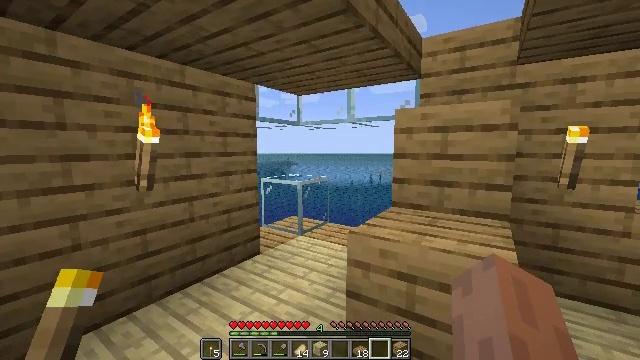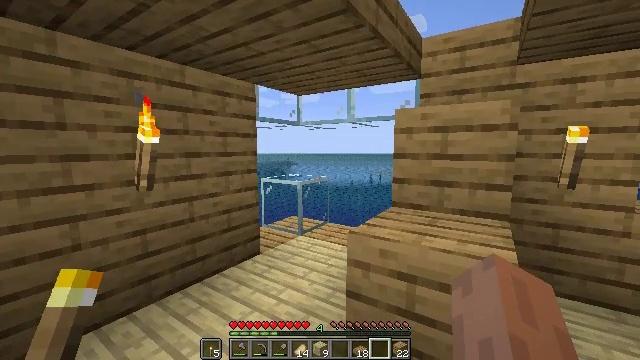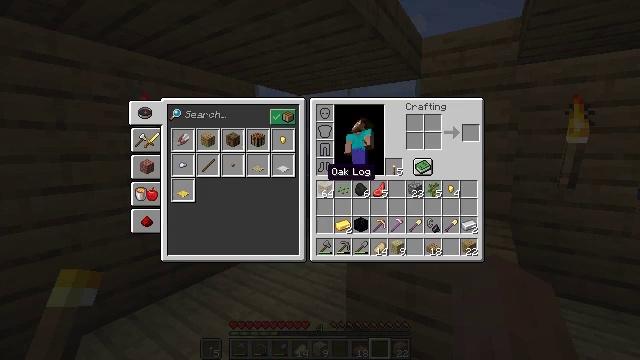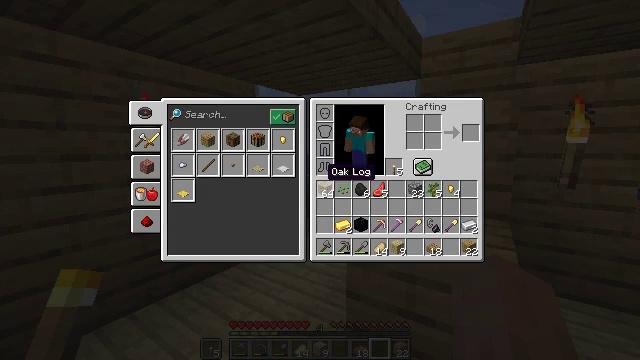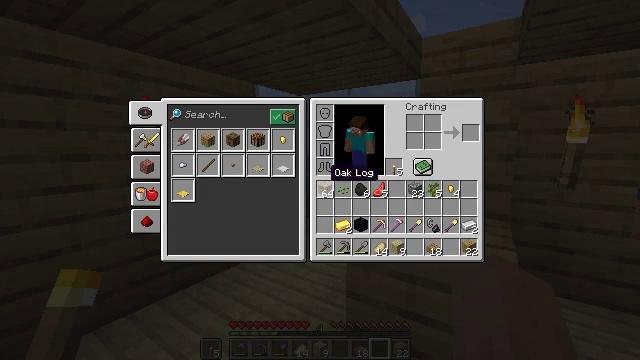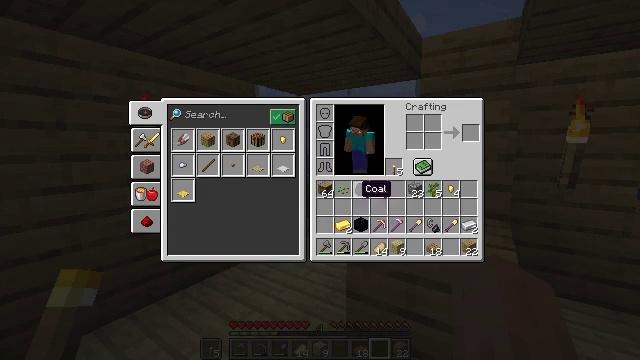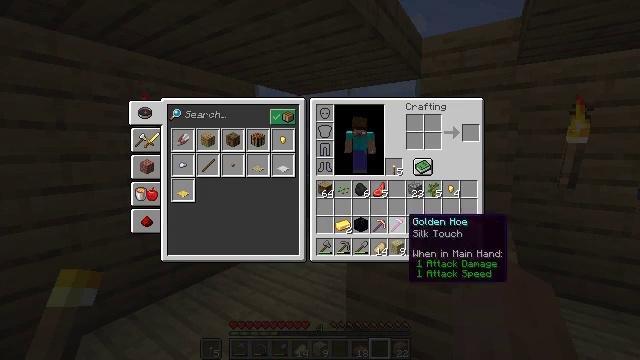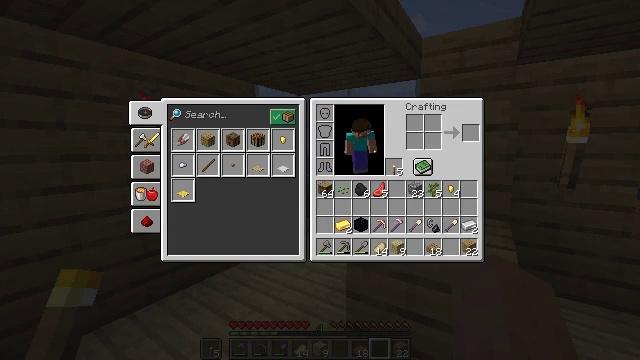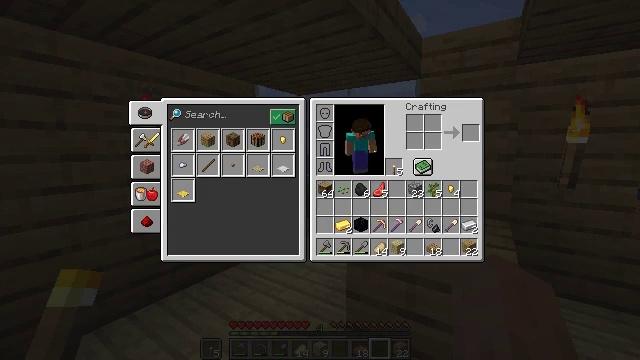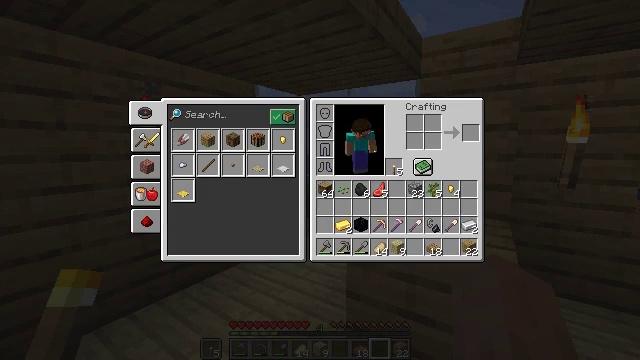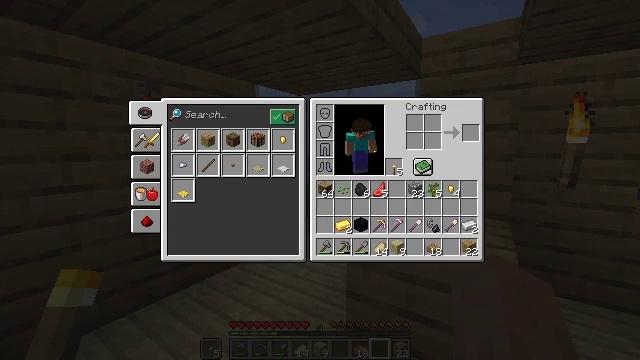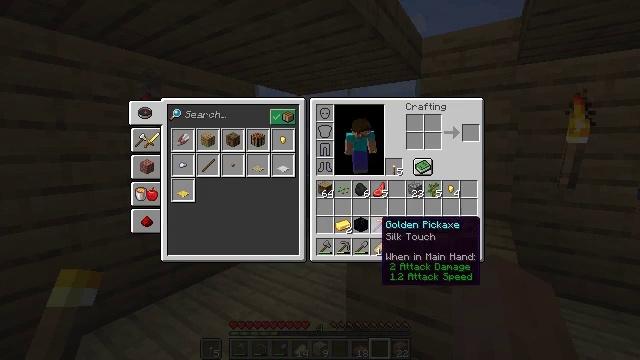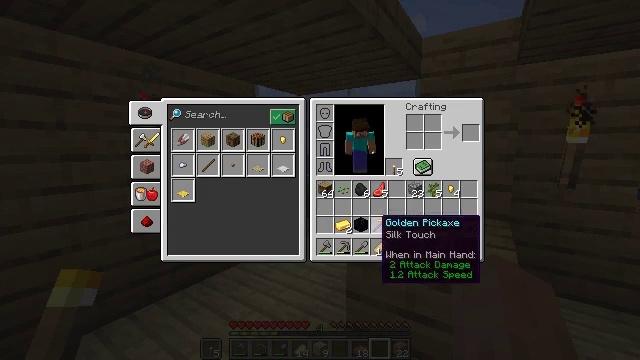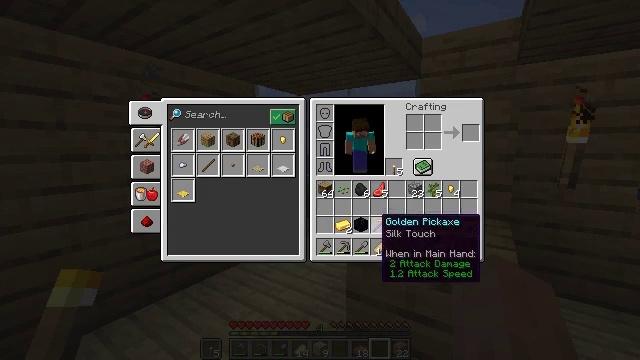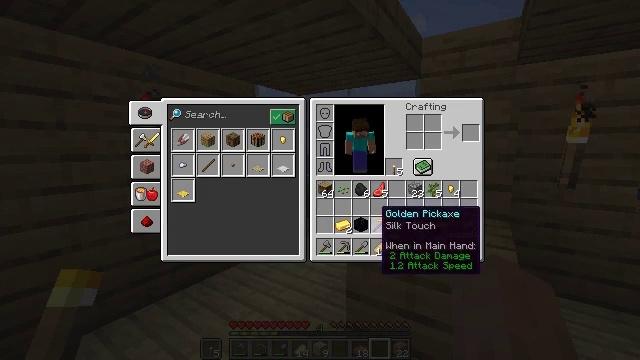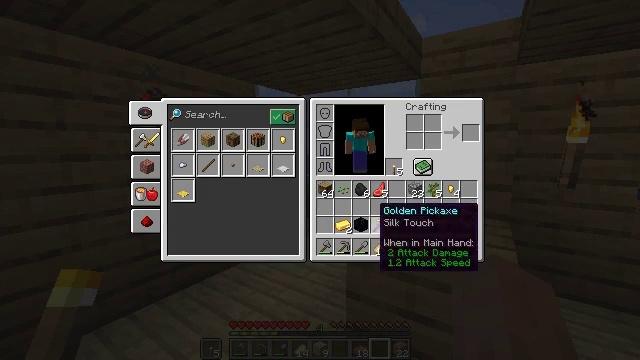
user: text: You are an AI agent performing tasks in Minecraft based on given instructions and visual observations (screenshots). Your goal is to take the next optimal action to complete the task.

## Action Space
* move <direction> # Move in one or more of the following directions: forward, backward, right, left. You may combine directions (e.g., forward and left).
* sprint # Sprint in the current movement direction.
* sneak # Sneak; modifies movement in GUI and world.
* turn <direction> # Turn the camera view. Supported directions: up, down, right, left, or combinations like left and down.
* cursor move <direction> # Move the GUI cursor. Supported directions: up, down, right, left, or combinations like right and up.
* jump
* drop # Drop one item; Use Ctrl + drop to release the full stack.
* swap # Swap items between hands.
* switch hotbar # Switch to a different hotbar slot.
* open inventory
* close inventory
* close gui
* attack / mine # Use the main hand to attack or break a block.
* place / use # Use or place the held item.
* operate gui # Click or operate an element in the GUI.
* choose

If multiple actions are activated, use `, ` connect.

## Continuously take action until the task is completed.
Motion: motion action
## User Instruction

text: Break the glass block.
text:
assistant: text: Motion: no_op
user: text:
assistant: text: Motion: open inventory
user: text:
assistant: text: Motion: open inventory
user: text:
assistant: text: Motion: open inventory
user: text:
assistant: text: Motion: cursor move right and down
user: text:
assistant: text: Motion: cursor move right and down
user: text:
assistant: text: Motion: cursor move right
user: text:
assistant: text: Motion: no_op
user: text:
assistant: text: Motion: no_op
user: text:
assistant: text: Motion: cursor move left
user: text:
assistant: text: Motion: cursor move left
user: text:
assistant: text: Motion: no_op
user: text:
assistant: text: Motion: no_op
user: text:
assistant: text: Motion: cursor move up
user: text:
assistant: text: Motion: sneak
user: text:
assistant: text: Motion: sneak
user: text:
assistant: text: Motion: sneak, operate gui
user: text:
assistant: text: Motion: sneak, operate gui
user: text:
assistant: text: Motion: sneak
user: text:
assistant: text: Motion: sneak
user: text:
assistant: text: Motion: no_op
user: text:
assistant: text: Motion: no_op
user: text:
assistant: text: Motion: no_op
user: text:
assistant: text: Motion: no_op
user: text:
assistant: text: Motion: no_op
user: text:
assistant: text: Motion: no_op
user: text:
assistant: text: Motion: no_op
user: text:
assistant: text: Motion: move forward, turn left
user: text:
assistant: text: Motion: move forward, turn left
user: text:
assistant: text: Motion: move forward